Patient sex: F
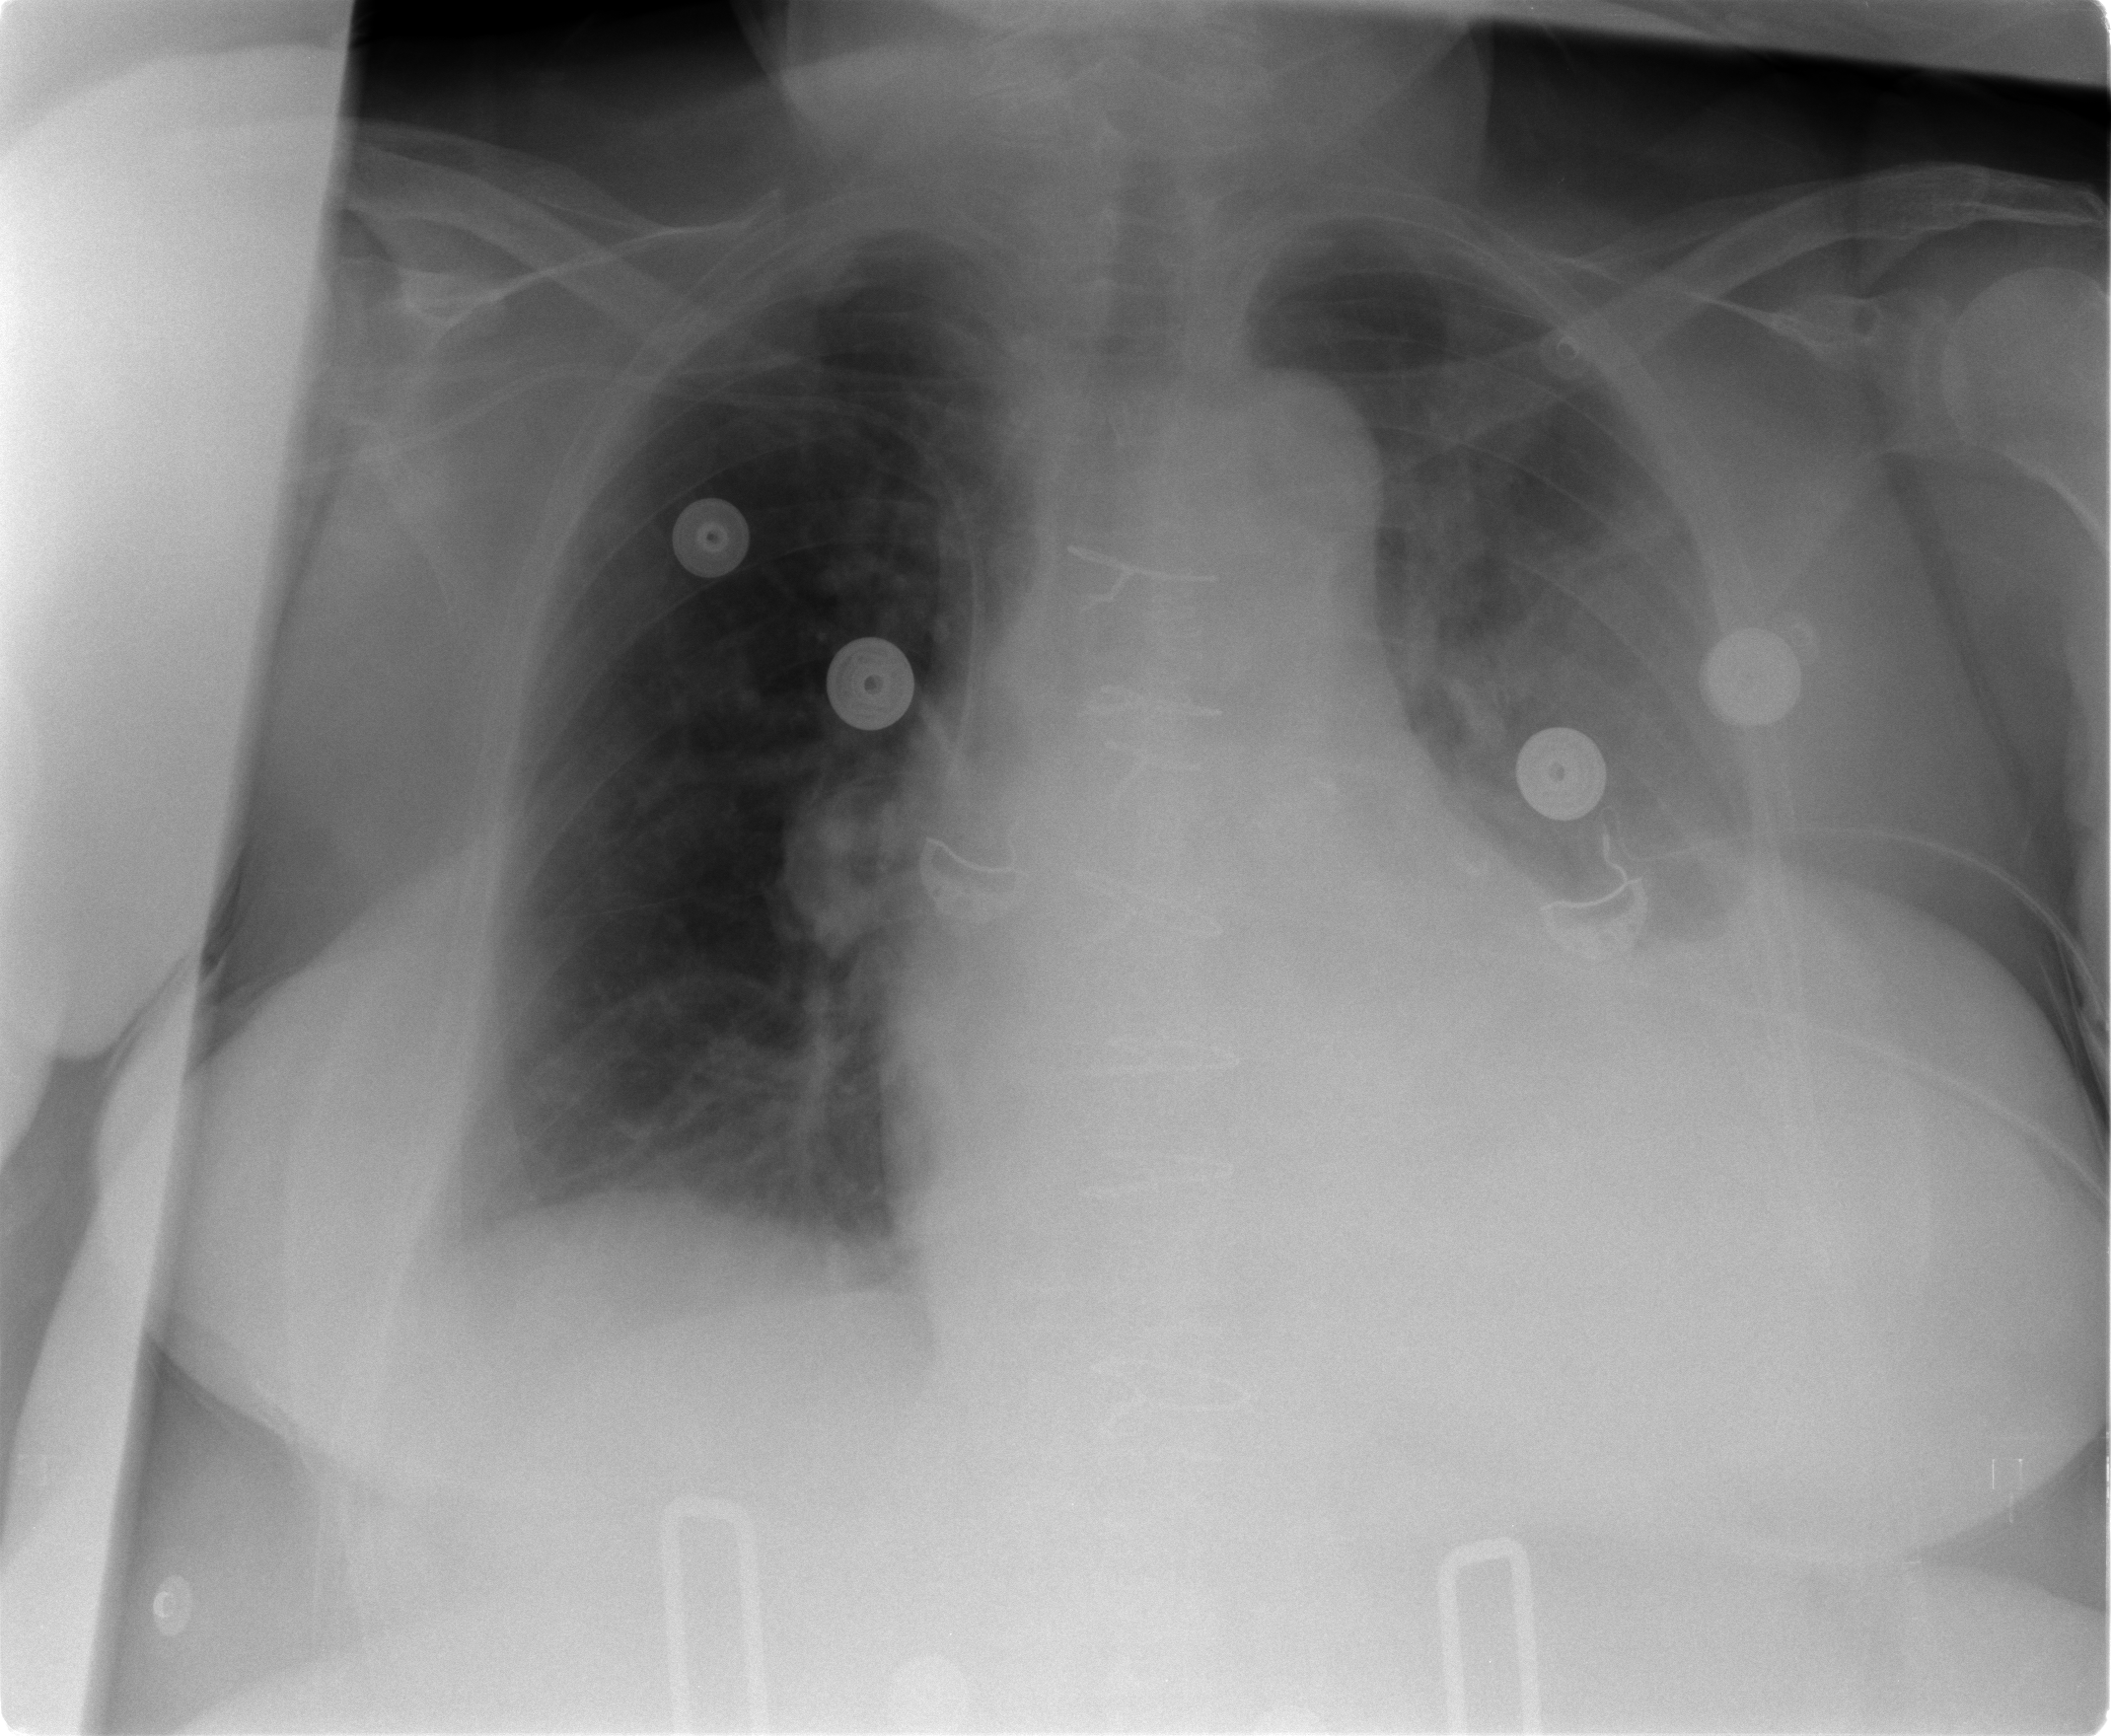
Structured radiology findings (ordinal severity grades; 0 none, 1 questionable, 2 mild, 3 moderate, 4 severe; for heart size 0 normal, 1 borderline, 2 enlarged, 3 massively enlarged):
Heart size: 2
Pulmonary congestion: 2
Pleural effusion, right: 2
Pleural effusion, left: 3
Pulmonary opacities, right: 0
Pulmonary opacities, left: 1
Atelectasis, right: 2
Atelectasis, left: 2